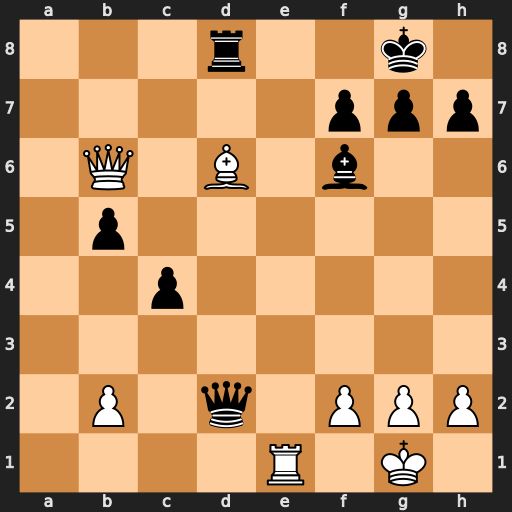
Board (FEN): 3r2k1/5ppp/1Q1B1b2/1p6/2p5/8/1P1q1PPP/4R1K1
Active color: w
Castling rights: -
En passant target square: -
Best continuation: Qxd8+ Bxd8 Re8#